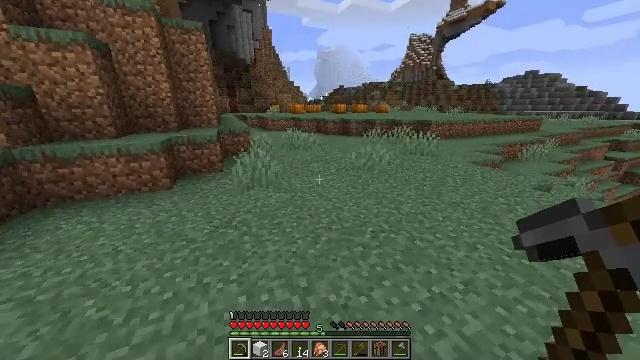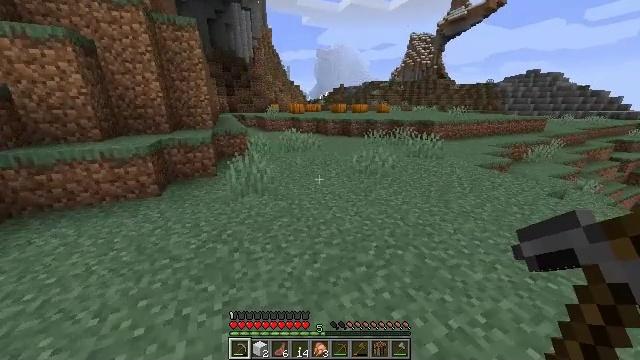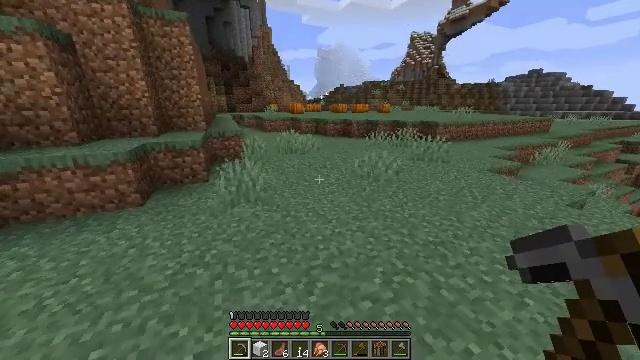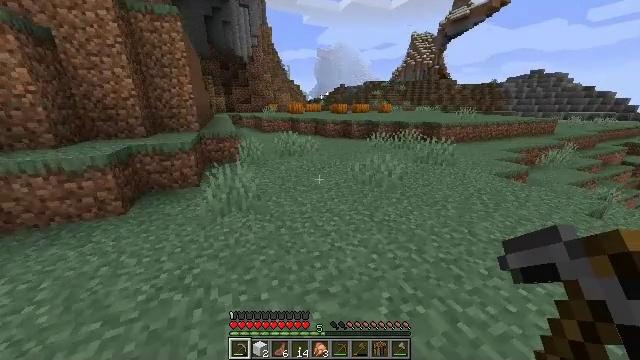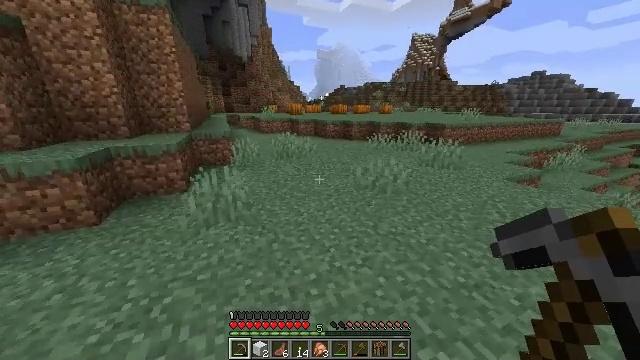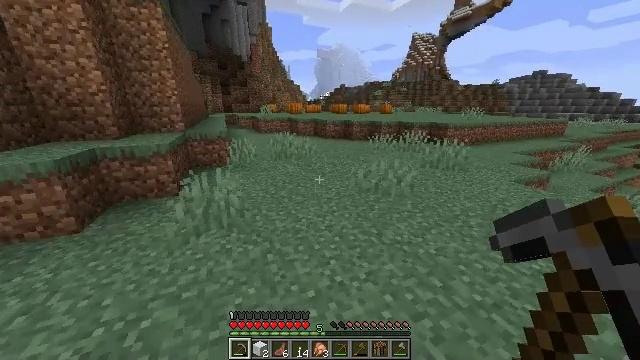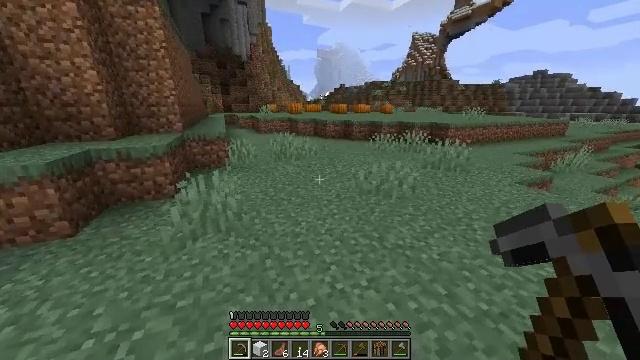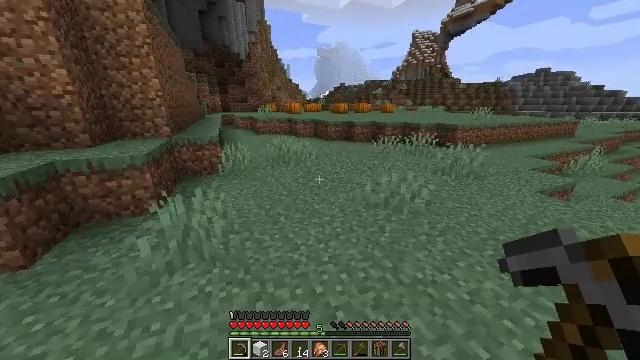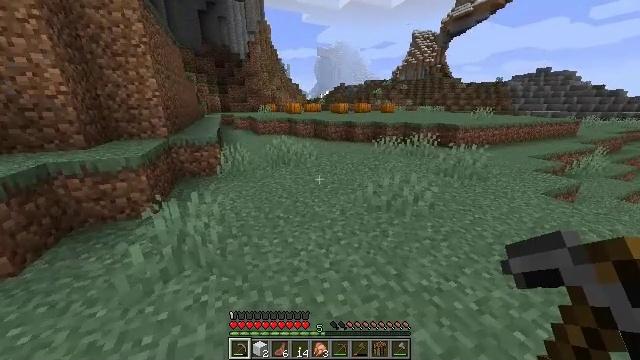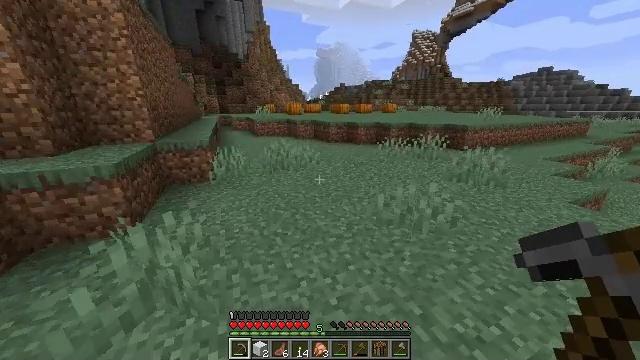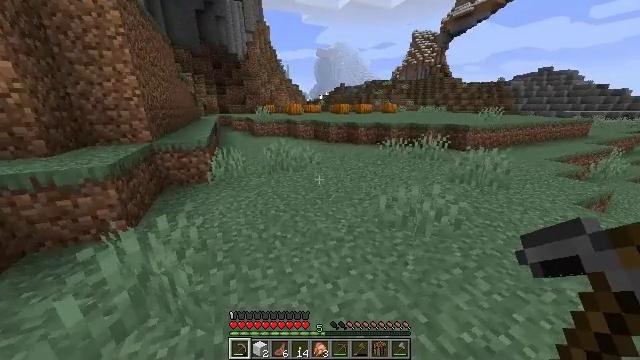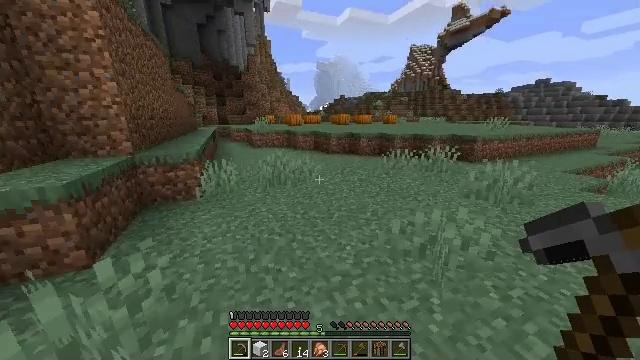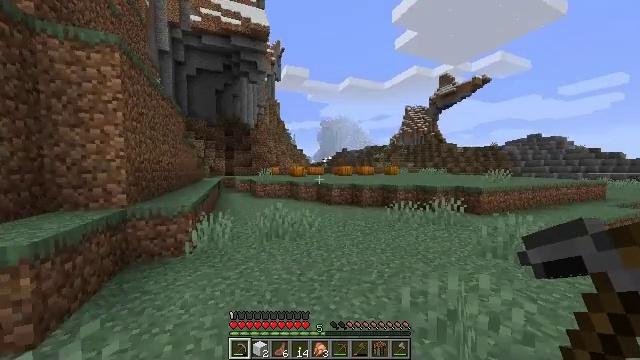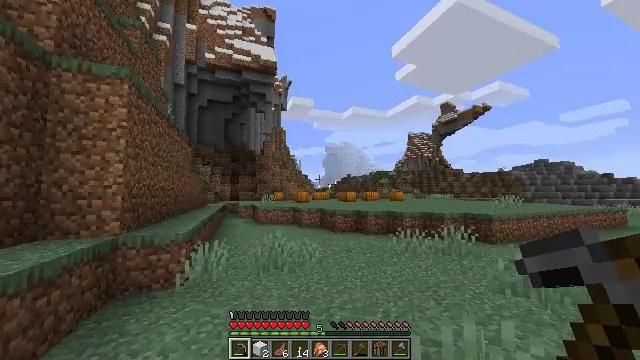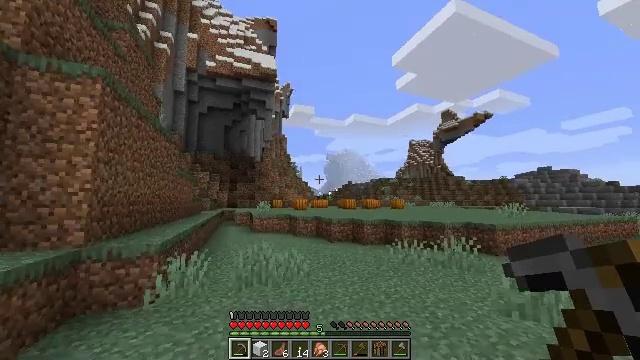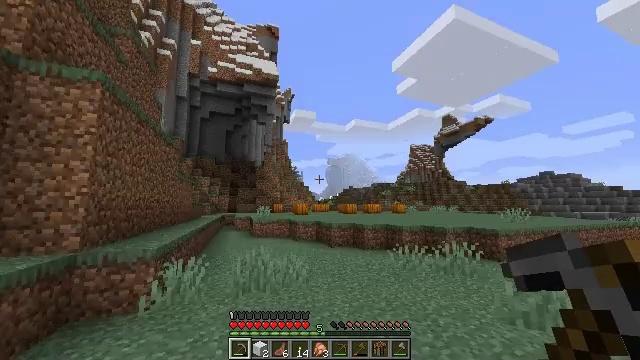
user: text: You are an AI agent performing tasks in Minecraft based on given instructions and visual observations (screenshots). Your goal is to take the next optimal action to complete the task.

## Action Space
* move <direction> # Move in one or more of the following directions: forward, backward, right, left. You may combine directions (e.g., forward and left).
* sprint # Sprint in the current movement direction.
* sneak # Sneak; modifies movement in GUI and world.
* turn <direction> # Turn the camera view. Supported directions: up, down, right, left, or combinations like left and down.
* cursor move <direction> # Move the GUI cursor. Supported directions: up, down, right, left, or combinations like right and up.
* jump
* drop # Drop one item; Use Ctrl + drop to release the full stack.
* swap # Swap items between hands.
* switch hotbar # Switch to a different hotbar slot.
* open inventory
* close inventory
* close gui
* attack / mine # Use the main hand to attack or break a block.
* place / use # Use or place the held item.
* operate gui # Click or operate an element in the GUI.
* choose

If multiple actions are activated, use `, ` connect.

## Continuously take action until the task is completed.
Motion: motion action
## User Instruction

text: Gather a pumpkin block.
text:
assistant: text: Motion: move forward, sprint
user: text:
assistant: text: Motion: move forward, sprint
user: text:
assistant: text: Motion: move forward, sprint
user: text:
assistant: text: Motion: move forward, sprint
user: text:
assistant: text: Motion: move forward, sprint
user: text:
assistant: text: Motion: move forward, sprint
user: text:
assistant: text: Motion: move forward, sprint
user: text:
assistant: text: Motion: move forward, sprint
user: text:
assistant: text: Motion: move forward, sprint
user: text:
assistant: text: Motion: move forward, sprint
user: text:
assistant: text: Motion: move forward, sprint, turn up
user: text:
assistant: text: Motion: move forward and move right, sprint, turn up
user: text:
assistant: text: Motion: move forward and move right, sprint, turn left and up
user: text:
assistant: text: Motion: move forward and move right, sprint, turn up
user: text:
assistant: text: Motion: move forward and move right, sprint, turn up
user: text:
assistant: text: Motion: move forward and move right, sprint
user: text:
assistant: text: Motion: move forward and move right, sprint
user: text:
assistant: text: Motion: move forward and move right, sprint
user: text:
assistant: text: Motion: move forward and move right, sprint
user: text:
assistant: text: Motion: move forward and move right, sprint
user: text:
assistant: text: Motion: move forward and move right, sprint
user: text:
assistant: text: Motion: move forward and move right, sprint
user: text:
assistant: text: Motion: move forward and move right, sprint
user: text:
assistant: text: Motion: move forward and move right, sprint
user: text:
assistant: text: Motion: move forward and move right, sprint
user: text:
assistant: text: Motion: move forward, sprint
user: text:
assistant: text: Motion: move forward, sprint
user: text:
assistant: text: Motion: move forward, sprint
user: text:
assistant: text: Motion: move forward, sprint
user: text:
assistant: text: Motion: move forward, sprint